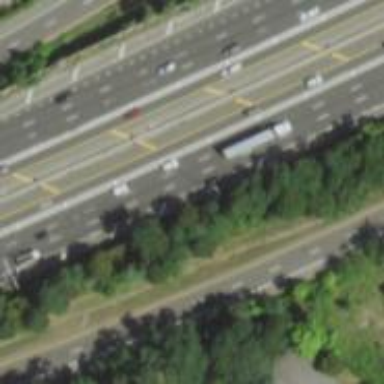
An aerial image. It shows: Motorway junction.